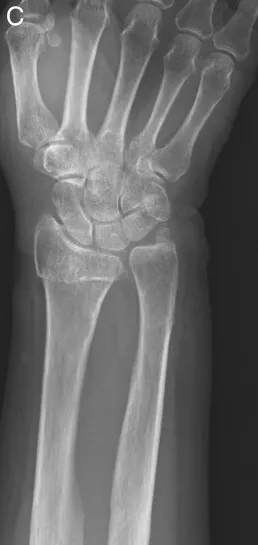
Radiographs showed bilateral distal radius fractures. According to the Arbeitsgemeinschaft fur Osteosynthesefragen (AO) classification, right side is A3 and left side is A1. Left side.
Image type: radiology (x_ray)